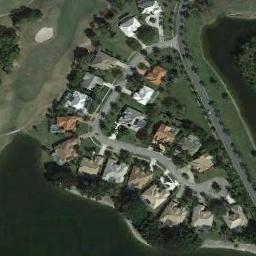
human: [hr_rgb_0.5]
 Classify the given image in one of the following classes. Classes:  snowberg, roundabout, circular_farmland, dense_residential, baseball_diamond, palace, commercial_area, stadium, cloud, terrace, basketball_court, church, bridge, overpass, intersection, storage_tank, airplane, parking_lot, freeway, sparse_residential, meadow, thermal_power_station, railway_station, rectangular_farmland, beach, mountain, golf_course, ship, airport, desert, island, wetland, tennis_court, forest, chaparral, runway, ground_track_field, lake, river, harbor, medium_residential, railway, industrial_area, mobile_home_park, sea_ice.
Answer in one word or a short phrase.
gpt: dense_residential